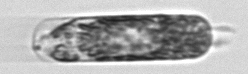
Label: Hemiaulus